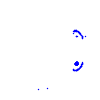
Particle: pion